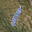
Label: 1